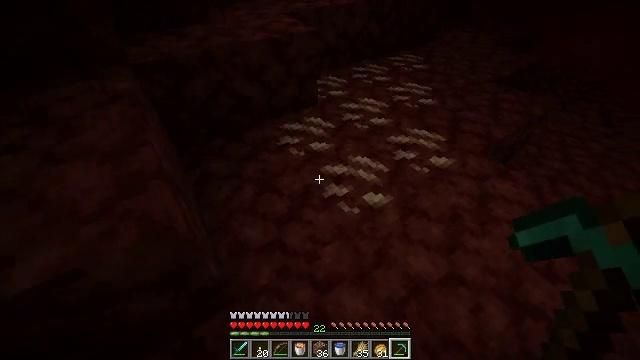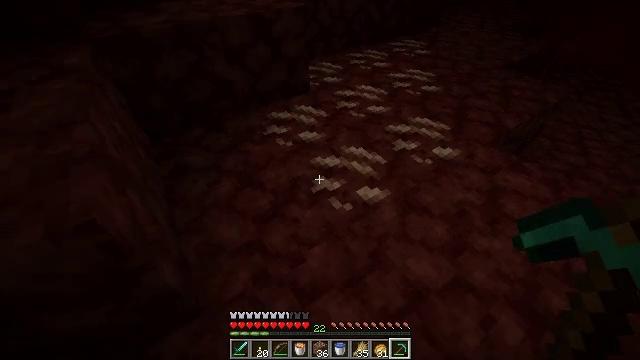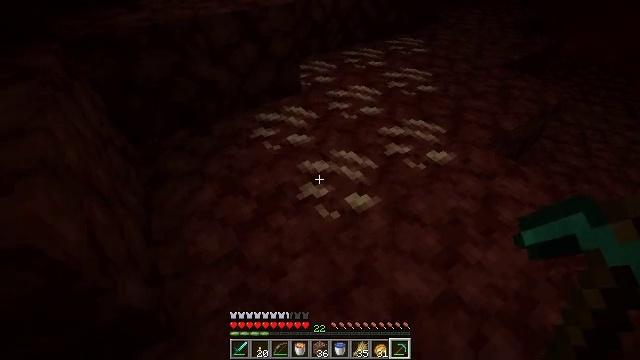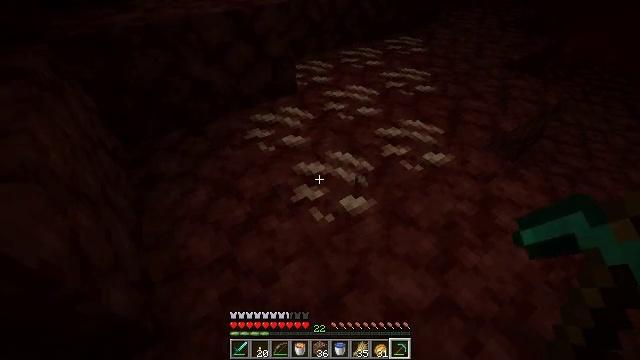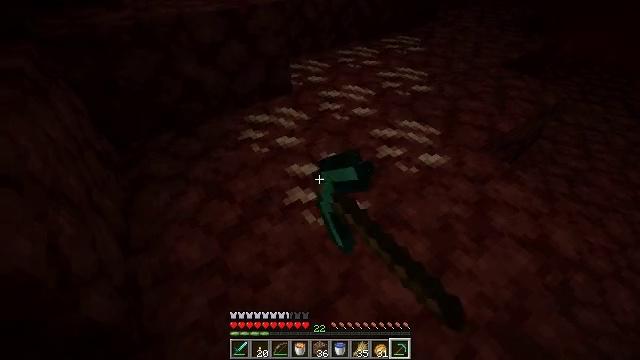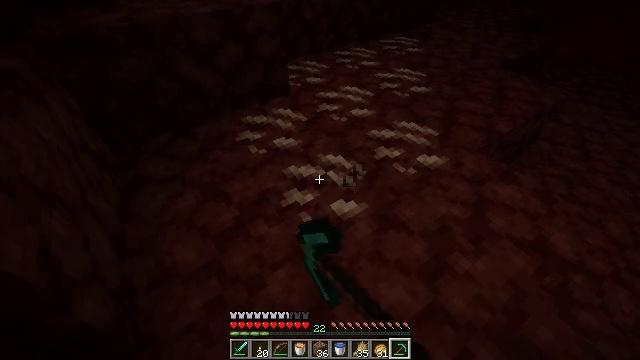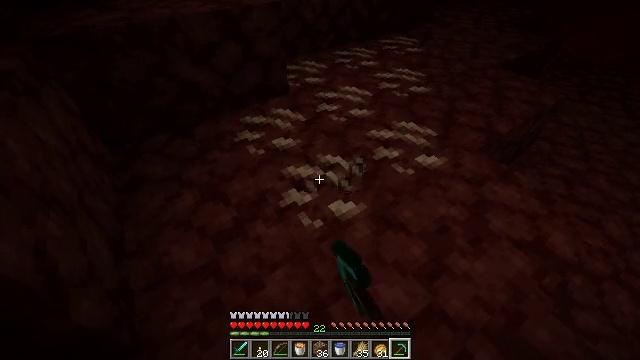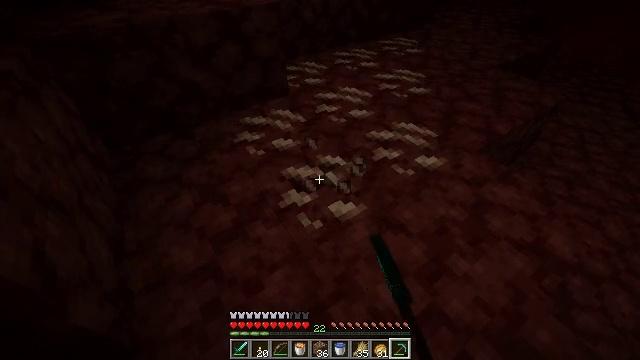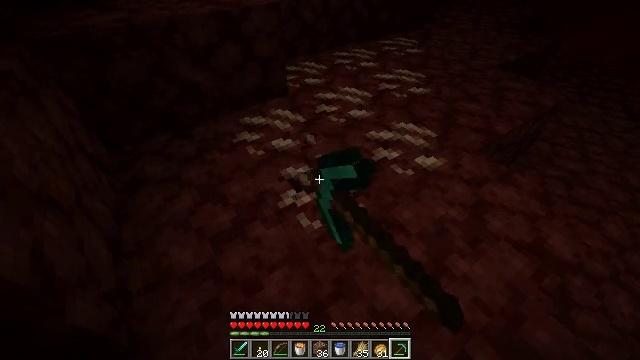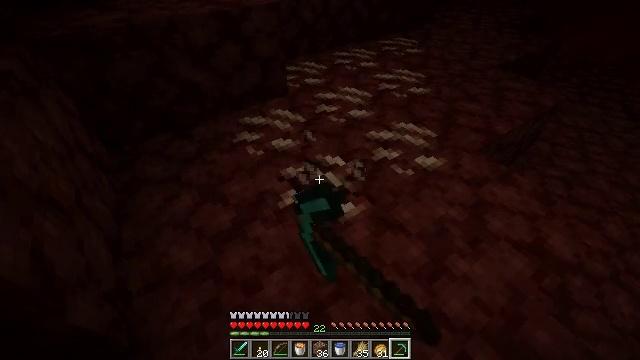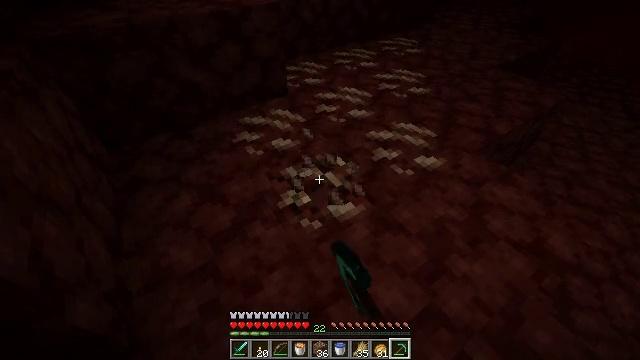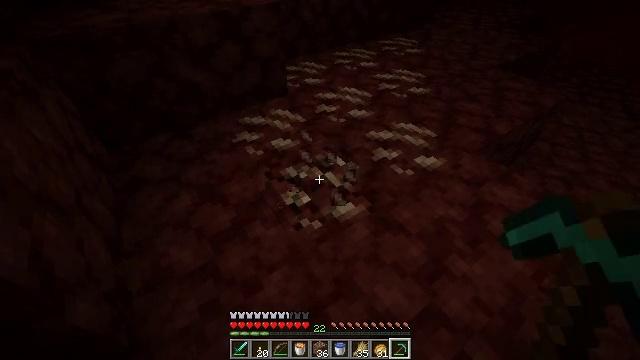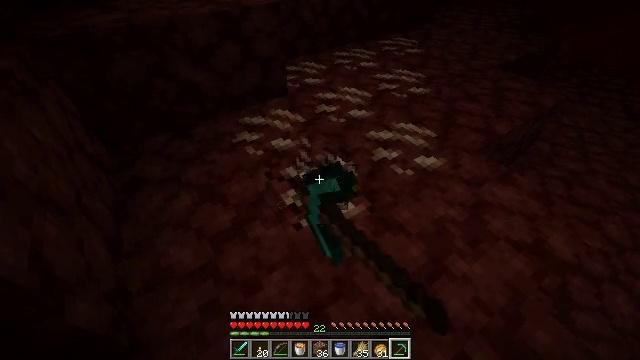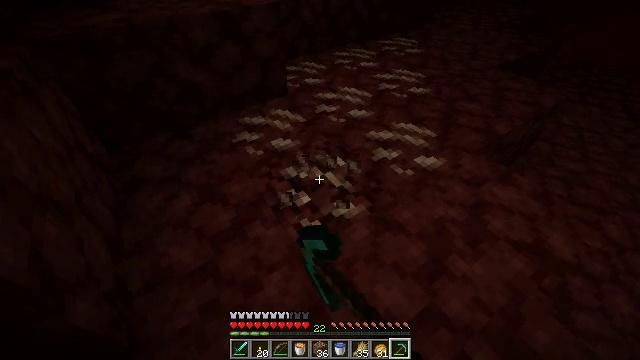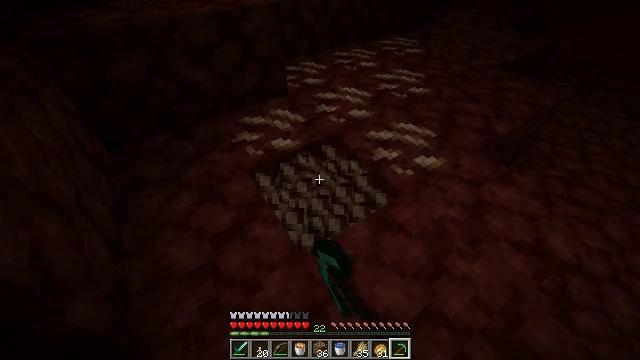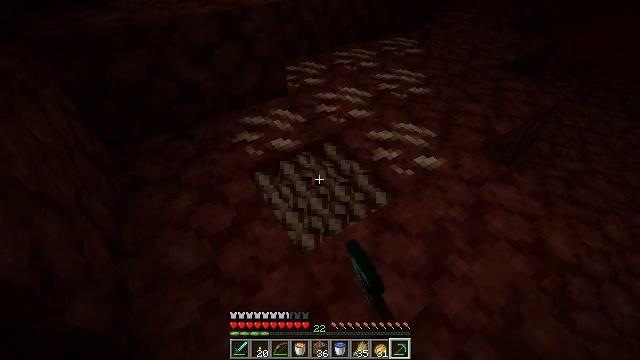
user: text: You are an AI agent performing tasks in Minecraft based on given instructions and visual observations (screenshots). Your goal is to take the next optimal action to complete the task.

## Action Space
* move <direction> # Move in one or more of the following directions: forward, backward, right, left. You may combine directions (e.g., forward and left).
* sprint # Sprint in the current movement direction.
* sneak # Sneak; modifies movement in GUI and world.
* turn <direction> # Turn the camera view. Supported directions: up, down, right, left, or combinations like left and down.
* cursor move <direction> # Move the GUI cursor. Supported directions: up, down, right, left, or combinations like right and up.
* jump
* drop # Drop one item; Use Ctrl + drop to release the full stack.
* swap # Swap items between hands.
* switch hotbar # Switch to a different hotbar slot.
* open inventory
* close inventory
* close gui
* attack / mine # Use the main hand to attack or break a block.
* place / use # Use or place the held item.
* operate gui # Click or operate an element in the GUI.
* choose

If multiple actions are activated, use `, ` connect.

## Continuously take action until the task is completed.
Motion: motion action
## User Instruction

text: Mine nether quartz ore in the Nether.
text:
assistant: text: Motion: no_op
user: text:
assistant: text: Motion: no_op
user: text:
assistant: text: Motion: attack / mine
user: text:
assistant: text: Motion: attack / mine
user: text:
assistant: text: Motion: attack / mine
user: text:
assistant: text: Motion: attack / mine
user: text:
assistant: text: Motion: attack / mine
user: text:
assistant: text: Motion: attack / mine
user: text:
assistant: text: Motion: attack / mine
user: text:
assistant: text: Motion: attack / mine
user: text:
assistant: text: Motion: attack / mine
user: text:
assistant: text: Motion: attack / mine
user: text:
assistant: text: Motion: attack / mine
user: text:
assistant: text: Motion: attack / mine
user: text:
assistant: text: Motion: attack / mine
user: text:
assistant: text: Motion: attack / mine
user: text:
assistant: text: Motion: attack / mine
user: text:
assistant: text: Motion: attack / mine
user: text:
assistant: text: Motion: turn right and up, attack / mine
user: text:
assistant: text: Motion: turn right and up, attack / mine
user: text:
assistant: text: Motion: turn right and up, attack / mine
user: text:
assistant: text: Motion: attack / mine
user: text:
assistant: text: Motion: attack / mine
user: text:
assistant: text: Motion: attack / mine
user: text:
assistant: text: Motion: attack / mine
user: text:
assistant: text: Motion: attack / mine
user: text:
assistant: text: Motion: attack / mine
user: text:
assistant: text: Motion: attack / mine
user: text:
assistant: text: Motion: attack / mine
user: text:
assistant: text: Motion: attack / mine